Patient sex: F
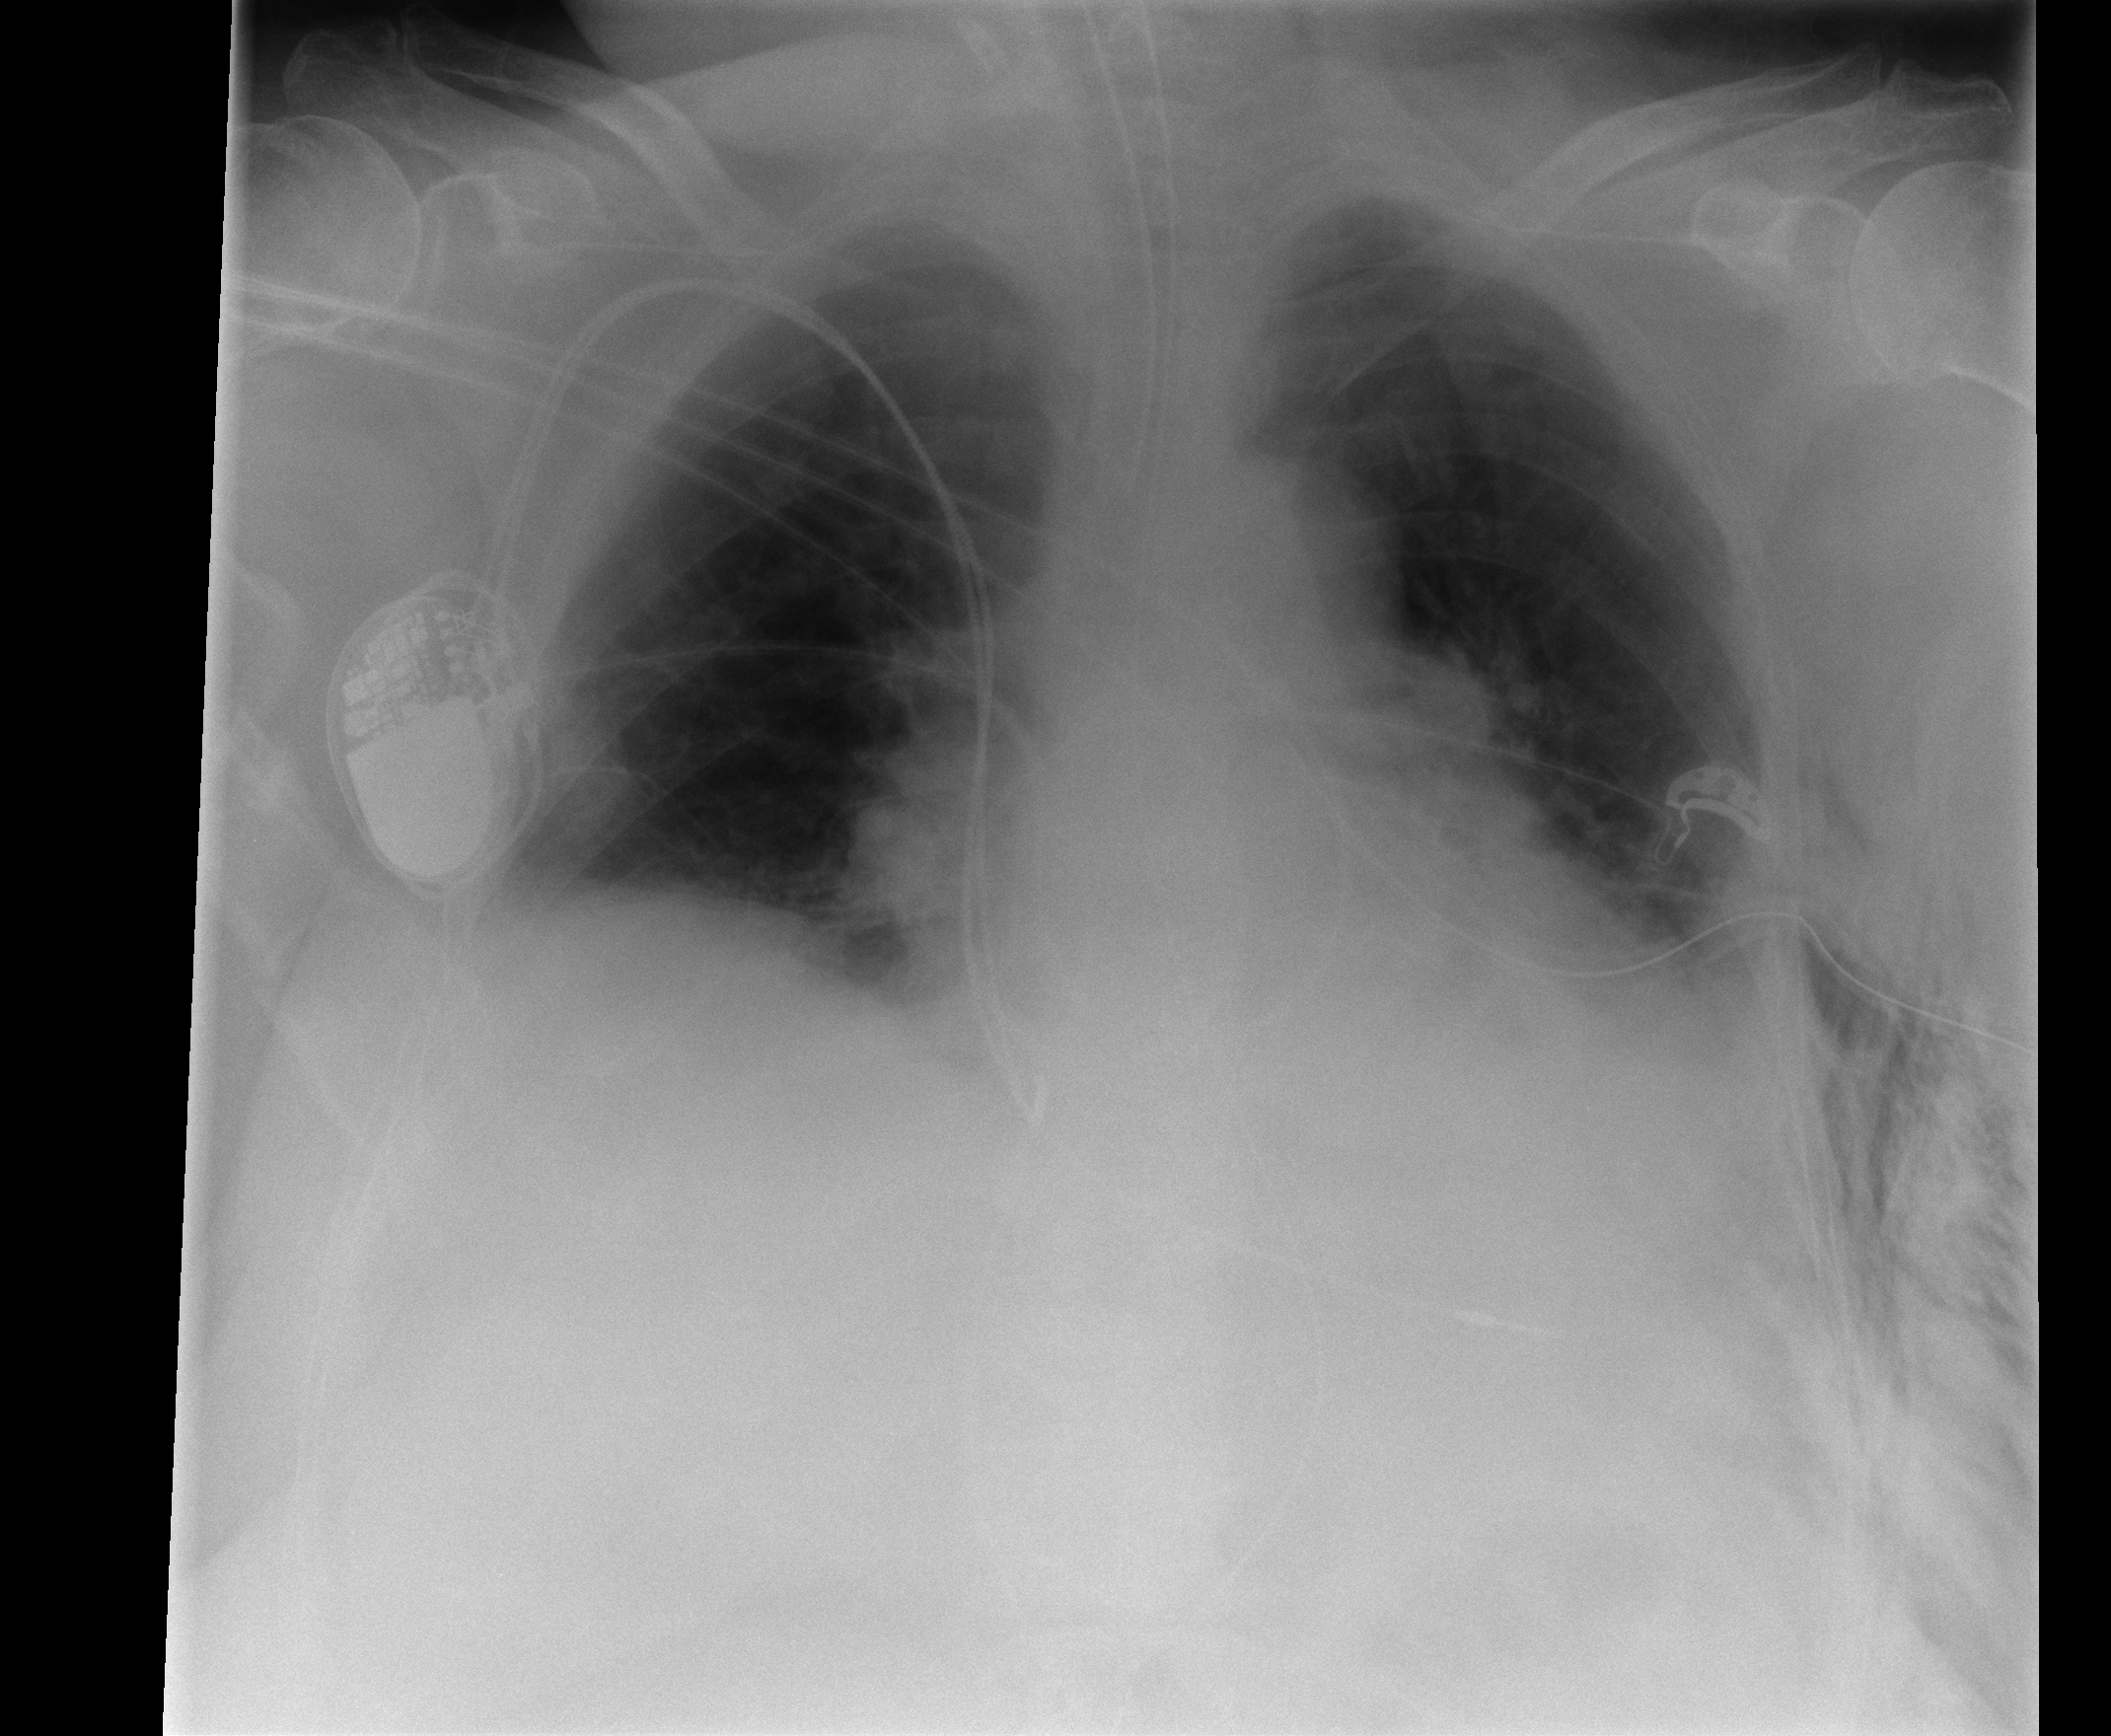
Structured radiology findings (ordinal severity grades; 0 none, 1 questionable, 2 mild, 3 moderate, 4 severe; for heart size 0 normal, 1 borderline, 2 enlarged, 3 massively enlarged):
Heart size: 2
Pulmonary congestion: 2
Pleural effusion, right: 1
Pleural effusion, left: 2
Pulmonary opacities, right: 0
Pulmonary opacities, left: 0
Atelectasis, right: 2
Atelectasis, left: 2